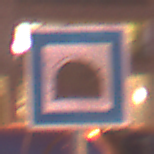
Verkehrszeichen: Tunnel
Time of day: Night
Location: Outdoor (Urban)
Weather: PartlyCloudy
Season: NotSpecified
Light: Artificial